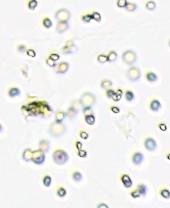
Label: Phaeocystis